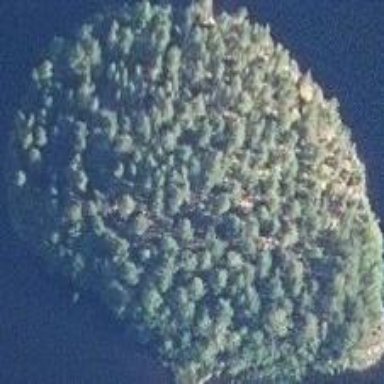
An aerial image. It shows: Islet surrounded by woodland.